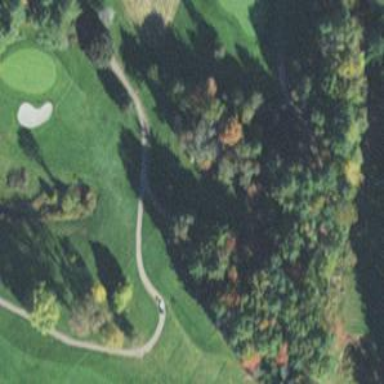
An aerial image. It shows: Golf cartpath that is also road path.